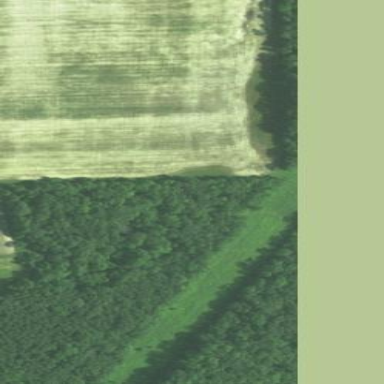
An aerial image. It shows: Deciduous broadleaved woodland.